Question: I am trying to append a new list item based on a condition using jquery. For reference the page is a Wordpress page and i have been able to implement serval jquery scripts using same format.
Here is the sample HTML.
'''
<div class = "bag" id = "bag" style="width: 100%; padding: 0 0 0 5px; float: left;">
<ul id = "clubsli" name = "clubsli" class = "clubsli">
'''
I dynamically create a 'li' with "n" values and want to append a new 'li' to the end of this list using JavaScript/jQuery script.
'''
<script src="https://ajax.googleapis.com/ajax/libs/jquery/1.12.0/jquery.min.js"></script>
<script type="text/javascript">
$(document).ready(function () {
function addClub() {
$roleint = 2613;
$count = $("#clubsli li").length - 1;
if ($roleint == 2613) {
if ($count < 100) {
$("#bag ul").append('<li>$roleinit</li>');
};
};
};
});
</script>
'''
No matter what I do I get the following 'Unexpected token ILLEGAL' error that seems to not like the "<" in the list element.
Here is the error I receive.

I've tried appending a non-'li' and can without fail and tried "appendTo" but get same error on the "<".
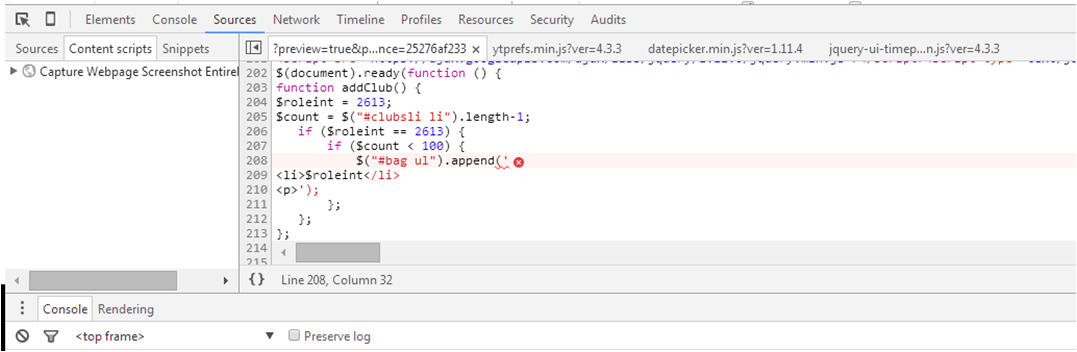
Answer: Problem solved! Similar post on WordPress specific stackexchange shows how to edit functions.php so WP does not auto-insert page breaks.
<URL>
Thanks to those that helped clarify what was causing the problem for me. Gave me better idea on where to look.